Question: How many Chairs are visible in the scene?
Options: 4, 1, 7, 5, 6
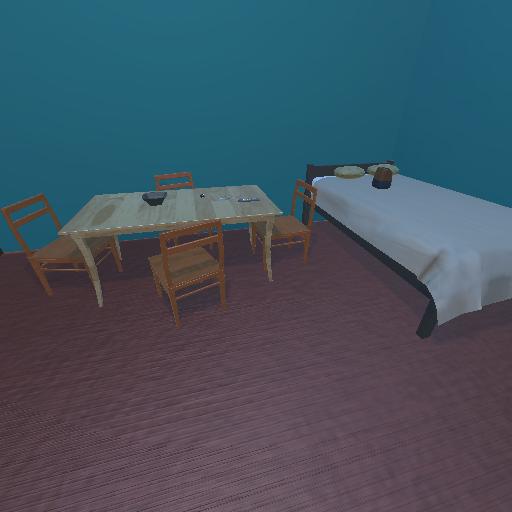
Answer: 4